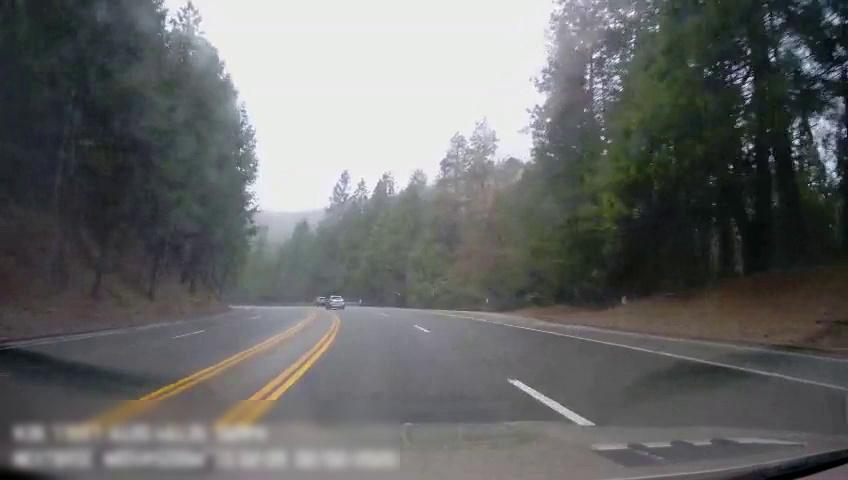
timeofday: Day
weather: Cloudy
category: Drivable Space
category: Vehicles | Car
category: Vehicles | Car
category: Lanes | Alternate Lane
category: Lanes | Alternate Lane
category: Lanes | Alternate Lane
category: Lanes | Current Lane
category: Lanes | Current Lane
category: Lanes | Alternate Lane